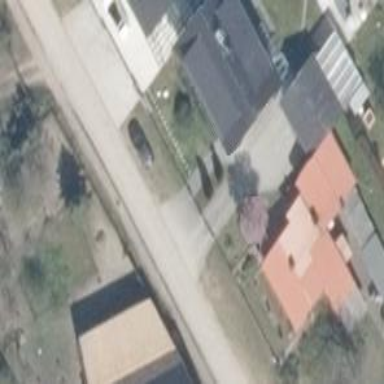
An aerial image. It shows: Gabled roof house.